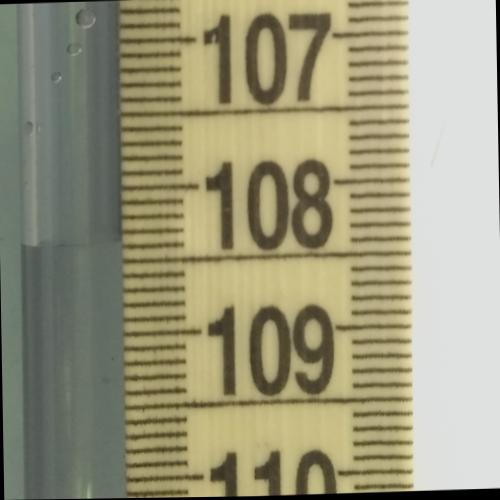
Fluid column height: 108.4 cm